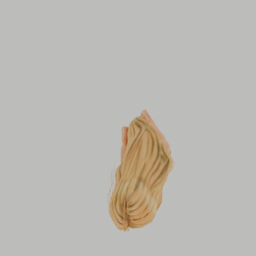
Label: people